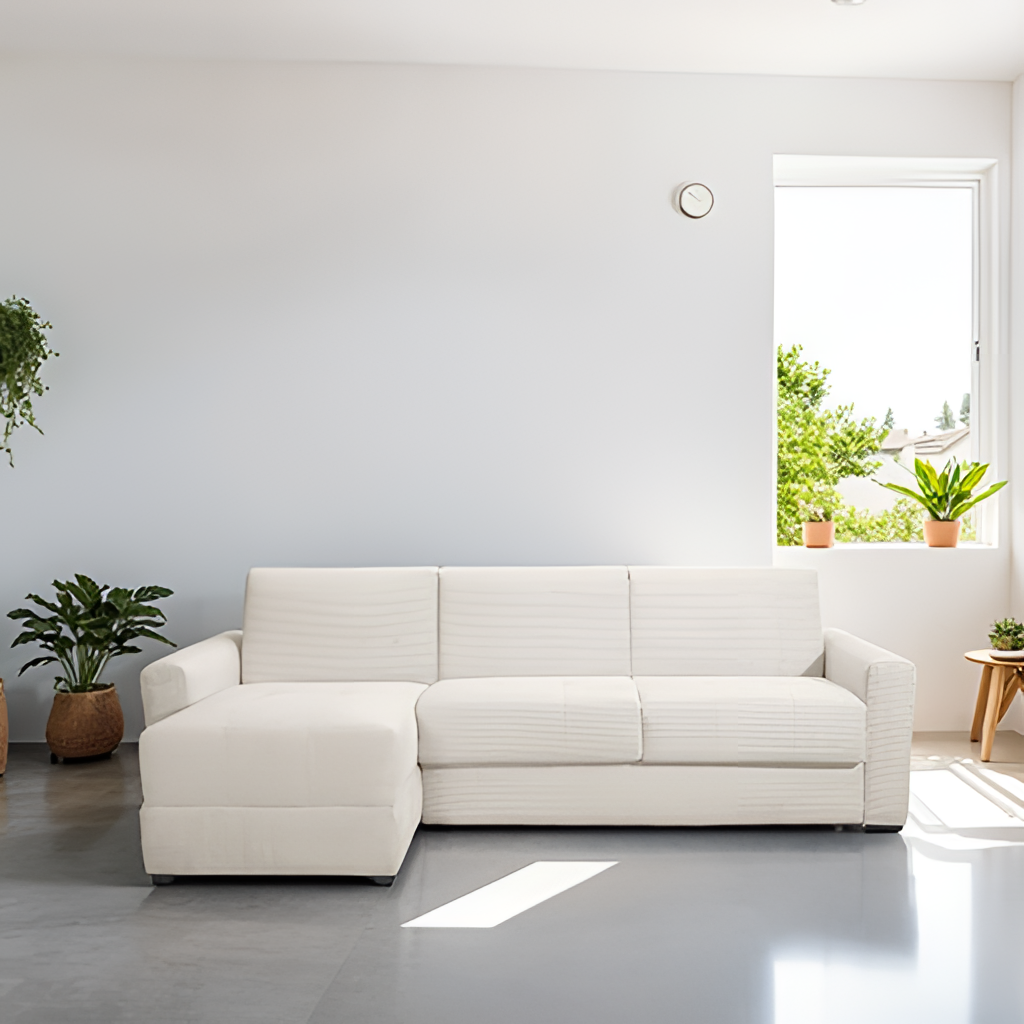
living room, white fabric sectional sofa, white paint wallpaper, with solid pattern, concrete flooring, with polished pattern, minimalist